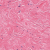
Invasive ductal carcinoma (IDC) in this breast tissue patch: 0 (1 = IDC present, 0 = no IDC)